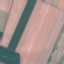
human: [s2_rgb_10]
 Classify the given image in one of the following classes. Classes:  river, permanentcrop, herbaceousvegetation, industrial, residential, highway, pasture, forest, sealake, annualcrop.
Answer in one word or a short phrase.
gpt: AnnualCrop